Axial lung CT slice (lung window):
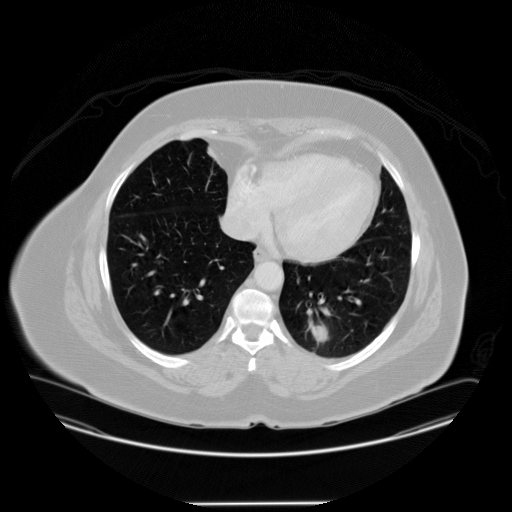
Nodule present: yes
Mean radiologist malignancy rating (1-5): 3.5